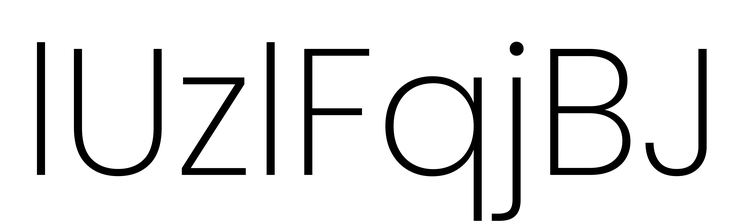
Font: Poppins-ExtraLight